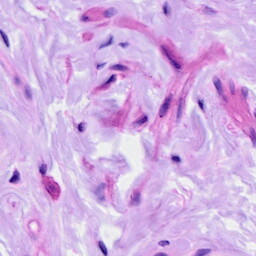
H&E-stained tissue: Ovarian